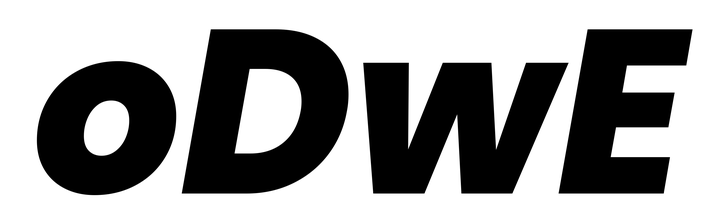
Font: Poppins-ExtraBoldItalic